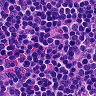
Metastatic tissue present: no